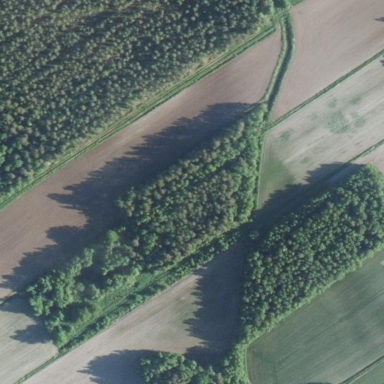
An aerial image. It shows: Forest area predominantly covered with needle-leaved trees.